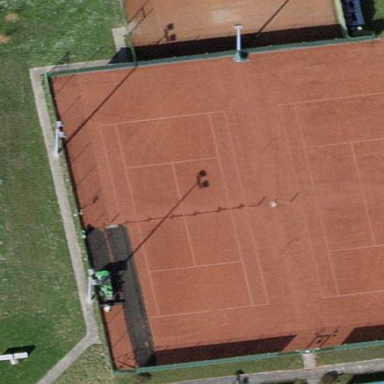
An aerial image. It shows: Synthetic tennis court on pitch.